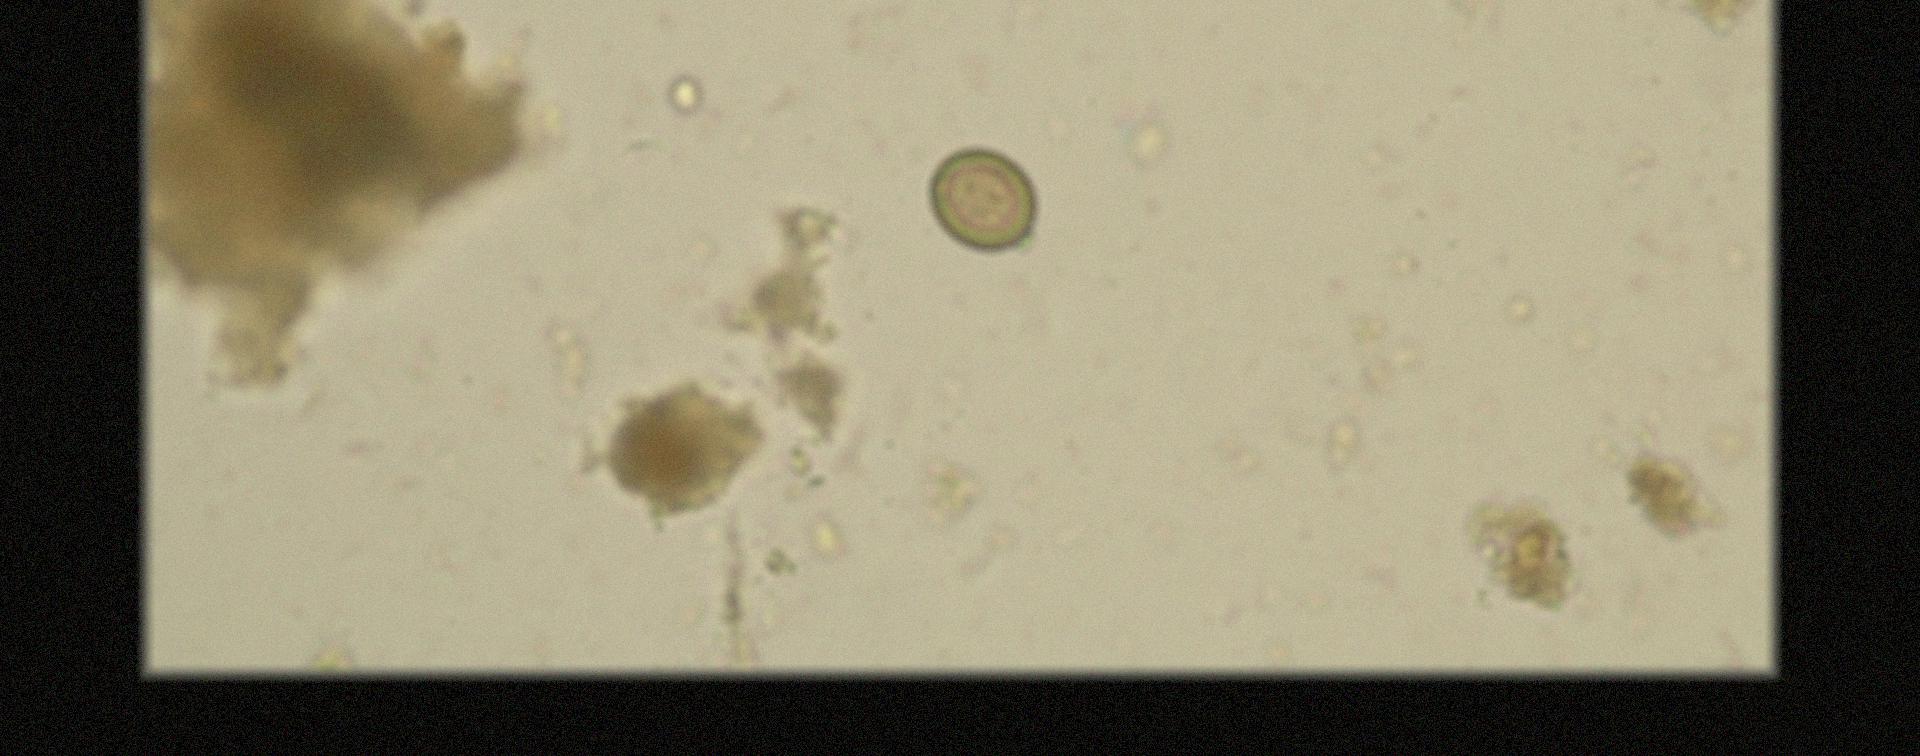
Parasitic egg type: Taenia spp. egg